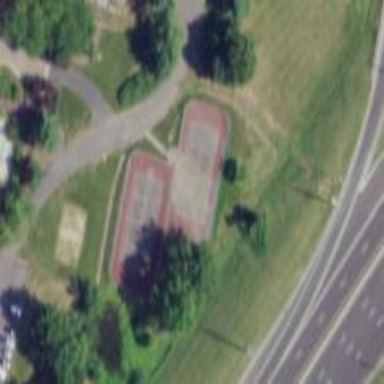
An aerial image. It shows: Tennis court on pitch.